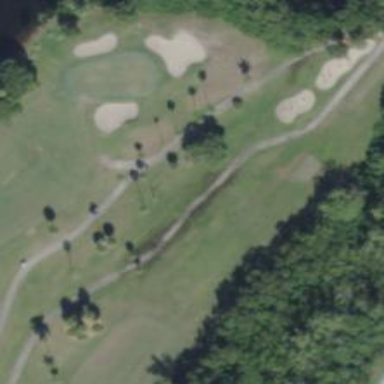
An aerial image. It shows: Path for golf carts.